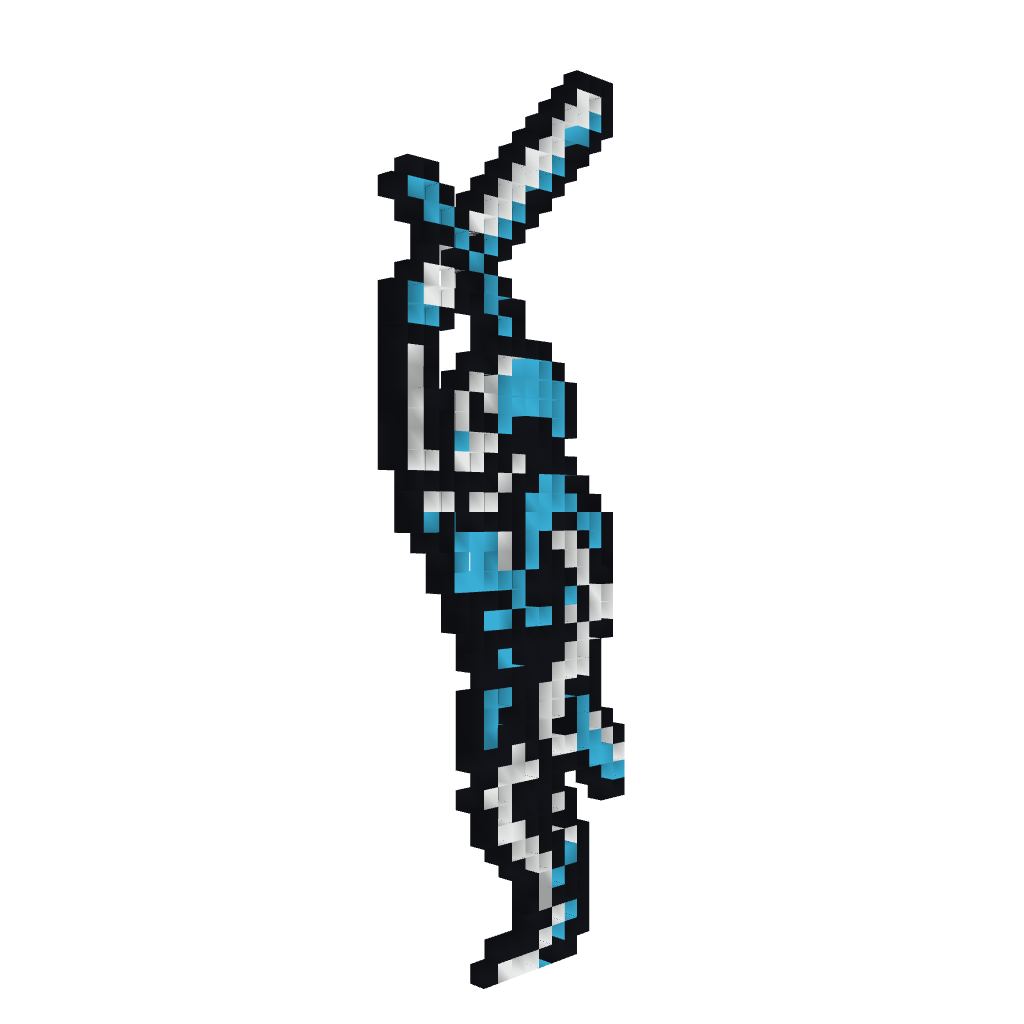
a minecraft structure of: Armored Skeleton with sword Castlevania 3